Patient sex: M
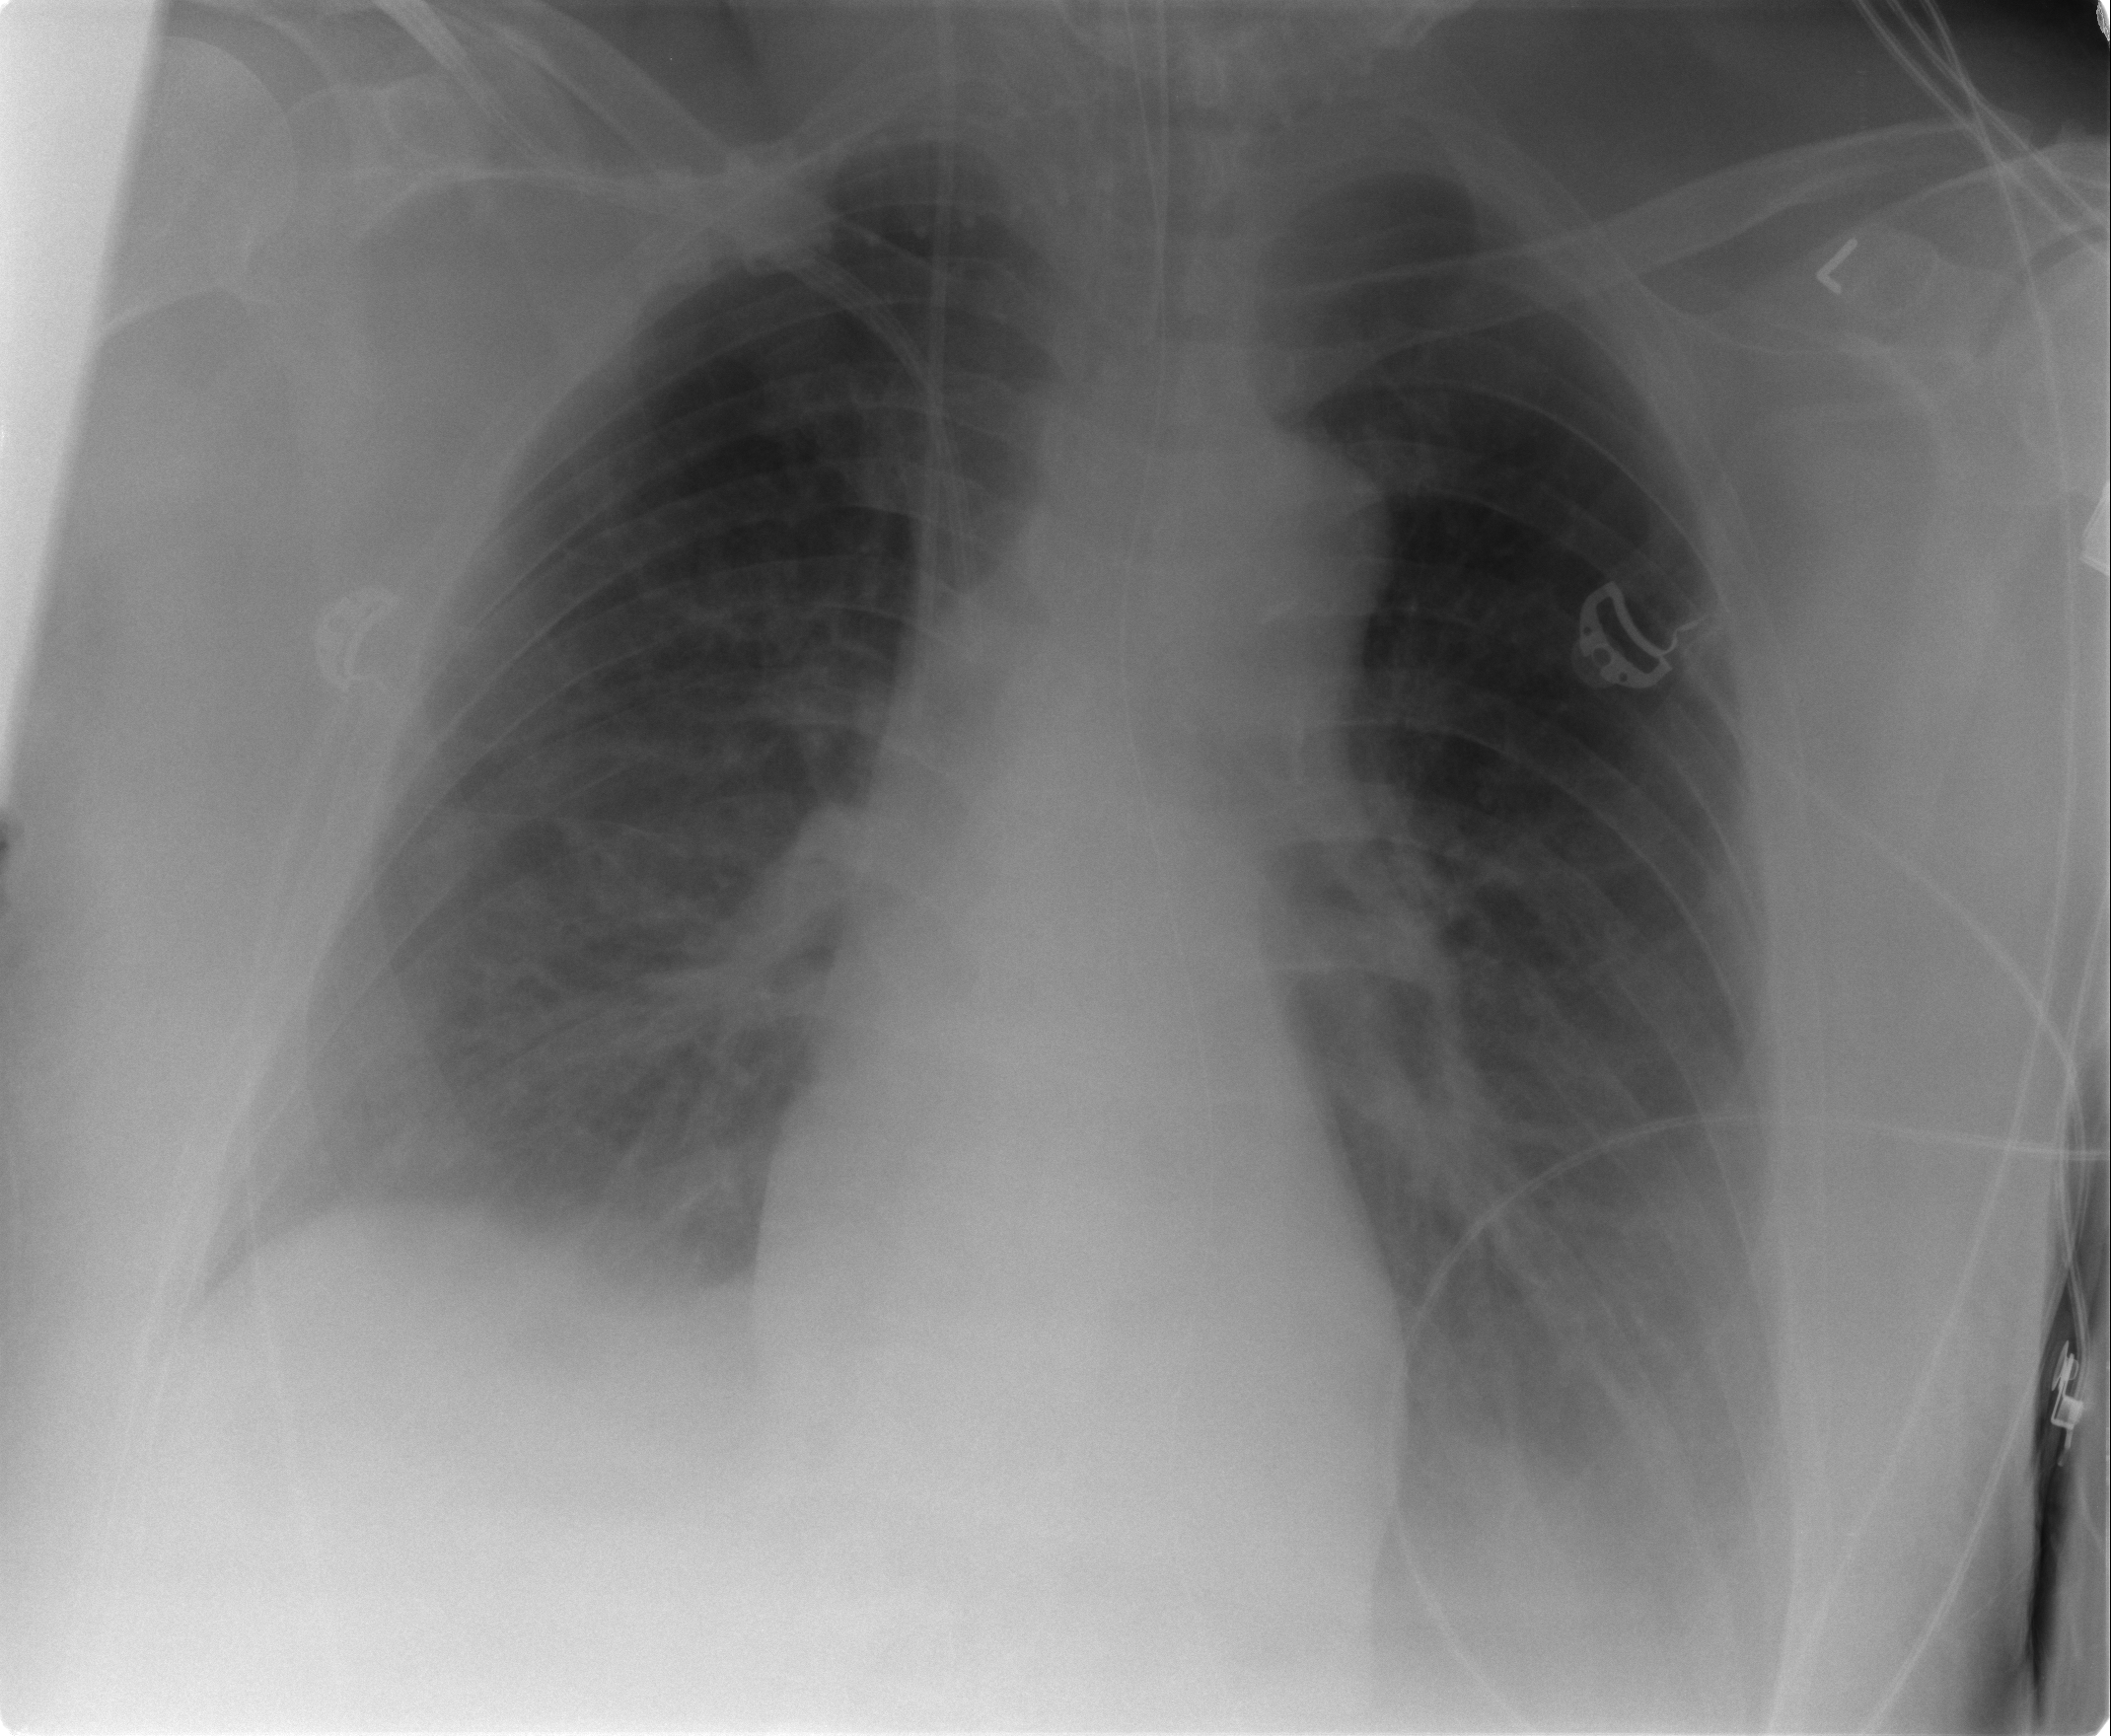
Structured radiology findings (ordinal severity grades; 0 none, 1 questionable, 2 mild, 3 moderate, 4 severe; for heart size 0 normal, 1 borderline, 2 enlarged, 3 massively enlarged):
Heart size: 0
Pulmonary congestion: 0
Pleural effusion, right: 2
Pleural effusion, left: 1
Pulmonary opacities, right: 1
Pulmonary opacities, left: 1
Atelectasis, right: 2
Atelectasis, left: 2